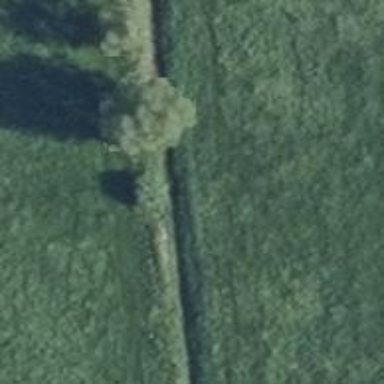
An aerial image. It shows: Row of trees in natural setting.